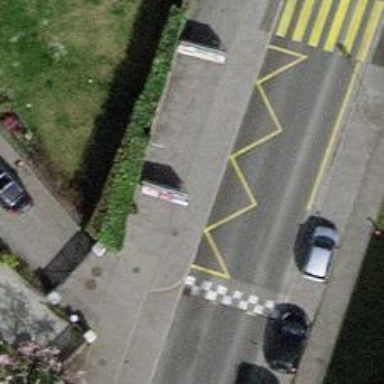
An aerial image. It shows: Bus stop along the road.